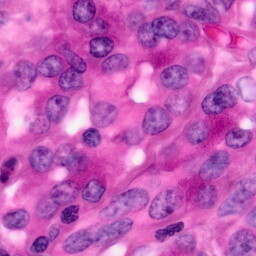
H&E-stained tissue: Pancreatic